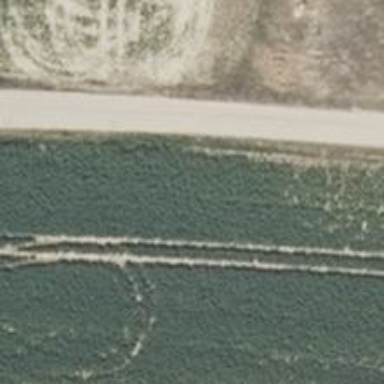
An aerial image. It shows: Track with grade 3 surface.